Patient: sex F, age 63
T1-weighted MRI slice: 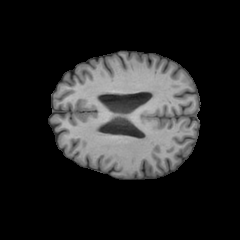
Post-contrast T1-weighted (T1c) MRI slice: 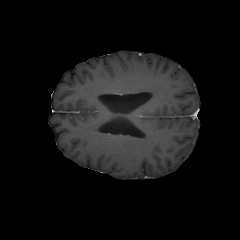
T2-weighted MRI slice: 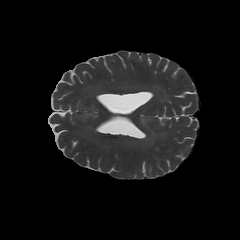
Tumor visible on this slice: yes
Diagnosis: Glioblastoma, IDH-wildtype
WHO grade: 4